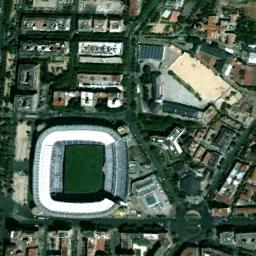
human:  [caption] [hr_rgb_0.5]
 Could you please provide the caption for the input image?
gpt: The stadium is next to some buildings and trees .

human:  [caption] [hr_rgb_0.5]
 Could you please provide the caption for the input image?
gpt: There is a baseball field between the two roads .

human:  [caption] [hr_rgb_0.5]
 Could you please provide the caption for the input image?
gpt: There are many buildings beside the stadium .

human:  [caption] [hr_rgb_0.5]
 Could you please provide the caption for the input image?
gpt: The square gymnasium is surrounded by a residential area surrounded by woods .

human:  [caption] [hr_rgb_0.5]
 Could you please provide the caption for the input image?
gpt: There are many buildings around the stadium with a white roof .